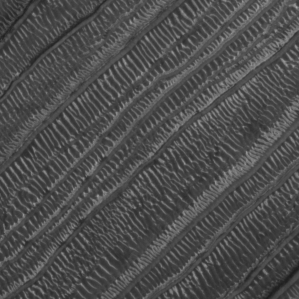
Label: frost